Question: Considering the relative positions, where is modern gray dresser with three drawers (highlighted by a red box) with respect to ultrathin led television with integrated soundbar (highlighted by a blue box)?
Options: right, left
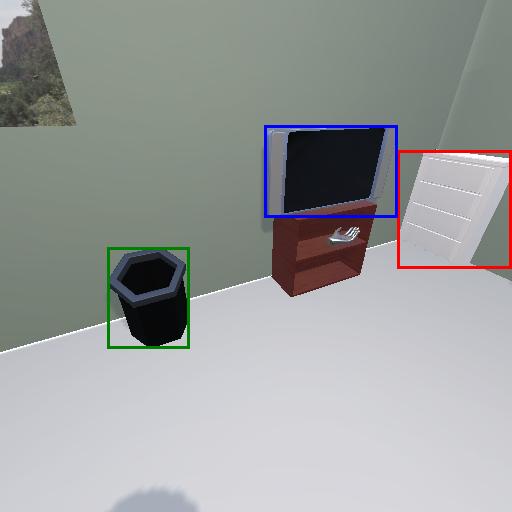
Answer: right